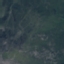
Land use / land cover class: HerbaceousVegetation